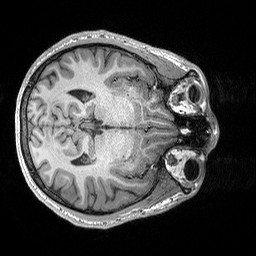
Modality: T1w
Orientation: axial
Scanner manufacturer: siemens
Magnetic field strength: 3 T
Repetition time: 2.3 s
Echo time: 0.00298 s